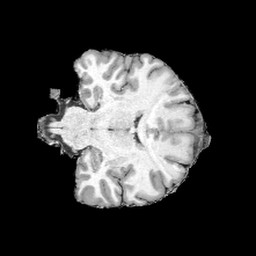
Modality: UNIT1
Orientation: coronal